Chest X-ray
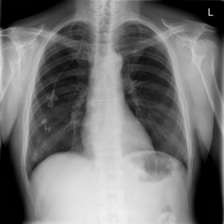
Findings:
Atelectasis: negative
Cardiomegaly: negative
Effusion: negative
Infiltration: negative
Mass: negative
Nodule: negative
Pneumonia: negative
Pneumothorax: negative
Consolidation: negative
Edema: negative
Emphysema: negative
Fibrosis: negative
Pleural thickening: negative
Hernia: negative